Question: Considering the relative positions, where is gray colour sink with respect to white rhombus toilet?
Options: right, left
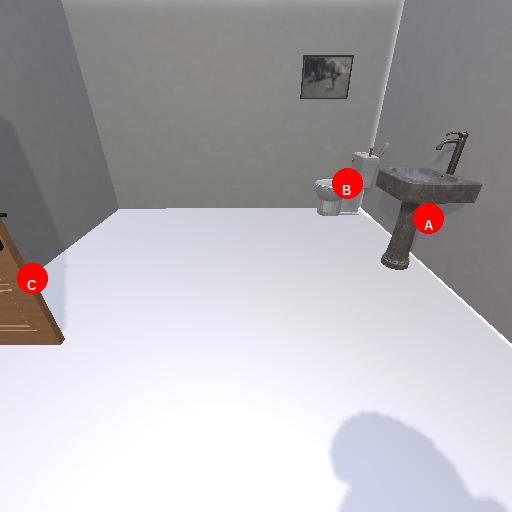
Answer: right